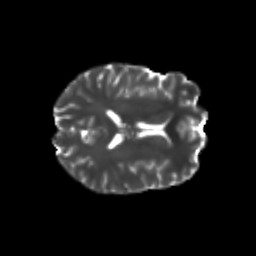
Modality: T2w
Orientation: axial
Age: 23
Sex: female
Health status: healthy
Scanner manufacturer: philips
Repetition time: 7.391 s
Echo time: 0.08599 s